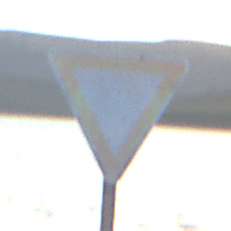
Verkehrszeichen: VorfahrtGewaehren
Umgebung: Outdoor, RoadRail
Tageszeit: SunriseSunset
Wetter: PartlyCloudy
Licht: Natural
Jahreszeit: NotSpecified
Kontrast: LowContrast